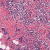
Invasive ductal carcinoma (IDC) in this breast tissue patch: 1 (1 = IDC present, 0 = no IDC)